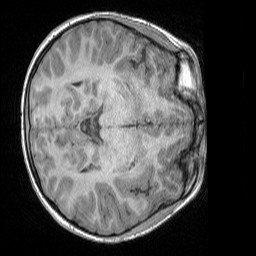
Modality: T1w
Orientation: axial
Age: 9
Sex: male
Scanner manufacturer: siemens
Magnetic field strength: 3 T
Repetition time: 1.65 s
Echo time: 0.00203 s